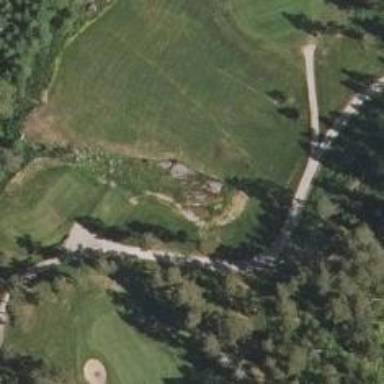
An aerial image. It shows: Path used for both walking and golf.